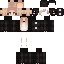
A female human skin with medium skin, wearing blonde long hair dressed in a blue suit and black pants, featuring a closed mouth.